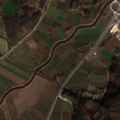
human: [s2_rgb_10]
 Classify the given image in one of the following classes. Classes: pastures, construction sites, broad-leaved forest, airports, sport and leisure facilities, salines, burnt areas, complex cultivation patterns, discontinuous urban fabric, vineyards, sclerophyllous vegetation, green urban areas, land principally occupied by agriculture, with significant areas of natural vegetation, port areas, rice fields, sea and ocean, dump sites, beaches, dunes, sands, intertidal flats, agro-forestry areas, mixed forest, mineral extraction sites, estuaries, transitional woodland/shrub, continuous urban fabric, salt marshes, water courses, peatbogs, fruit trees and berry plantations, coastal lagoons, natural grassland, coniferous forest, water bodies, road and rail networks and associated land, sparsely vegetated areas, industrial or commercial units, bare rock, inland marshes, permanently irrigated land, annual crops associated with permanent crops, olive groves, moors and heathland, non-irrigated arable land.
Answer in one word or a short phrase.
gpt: mineral extraction sites, non-irrigated arable land, complex cultivation patterns, land principally occupied by agriculture, with significant areas of natural vegetation, transitional woodland/shrub